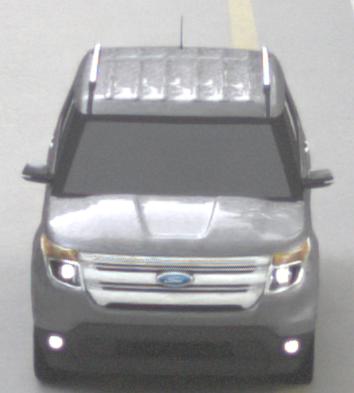
Make: Ford
Model: Explorer
Detailed model: Gen. 5
Model produced from: 2010
Model produced until: 2019
Doors: 5
Color: gray
Road condition: dry road
Daytime: morning or afternoon
Contrast: low contrast